Question: I have a database that has three tables, RMA, Orders, and Customer and I am trying to count the returns(RMAs) by the State(which is in the customer's table). The query keeps returning only one record though (UTAH counted only).

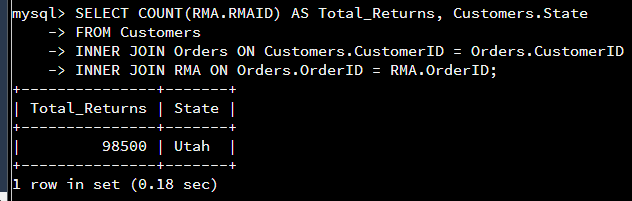
Answer: Your query is missing a 'group by' clause that aggregates records by 'state'. In all other databases other than MySQL, you would get a syntax error... But unfortunately MySQL is lax about that (when option 'ONLY_FULL_GROUP_BY' is disabled), which makes this kind of error harder to spot.
'''
select count(*) as total_returns, c.state
from customers c
inner join orders o on c.customerID = o.customerID
inner join rma r on o.orderID = r.orderID
group by c.state --> here
'''
Note that I used table aliases to shorten the query, and changed the count to a simple 'count(*)' (which is equivalent in the query, and more efficient for the database).
If you want to display states that have no returns, then you can use 'left join's instead:
'''
select count(r.orderID) as total_returns, c.state
from customers c
left join orders o on c.customerID = o.customerID
left join rma r on o.orderID = r.orderID
group by c.state --> here
'''